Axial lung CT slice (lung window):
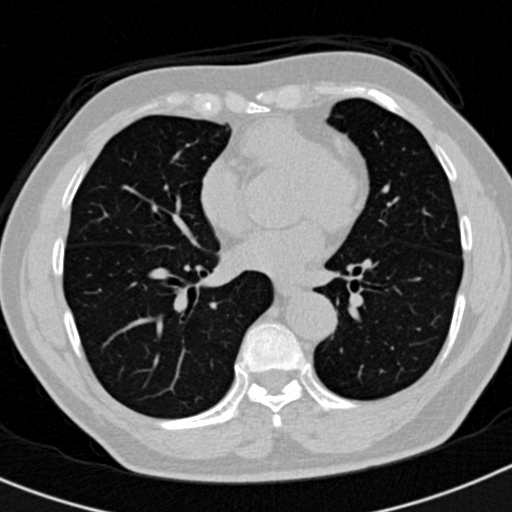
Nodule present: no